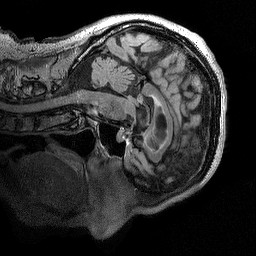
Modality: T2w
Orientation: sagittal
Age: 73
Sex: male
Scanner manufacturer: siemens
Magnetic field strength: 3 T
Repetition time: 5 s
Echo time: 0.386 s